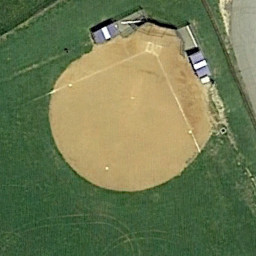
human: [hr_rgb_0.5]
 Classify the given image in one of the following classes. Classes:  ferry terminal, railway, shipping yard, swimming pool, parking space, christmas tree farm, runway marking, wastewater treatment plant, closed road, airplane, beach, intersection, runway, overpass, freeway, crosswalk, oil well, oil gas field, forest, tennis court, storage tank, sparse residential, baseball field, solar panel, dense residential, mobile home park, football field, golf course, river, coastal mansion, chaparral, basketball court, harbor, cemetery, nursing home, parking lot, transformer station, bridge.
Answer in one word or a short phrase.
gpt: baseball field